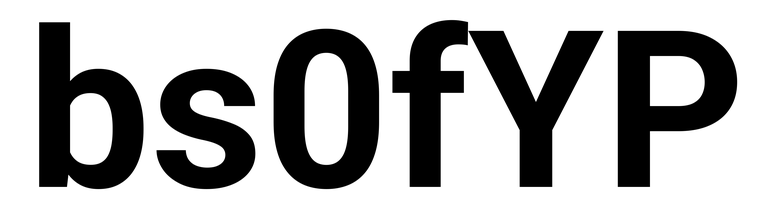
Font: Roboto_Bold